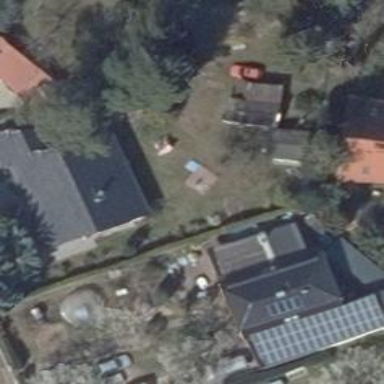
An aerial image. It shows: Detached building.